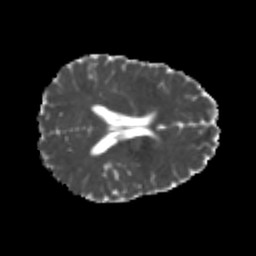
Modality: MD
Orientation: axial
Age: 23
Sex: female
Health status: healthy
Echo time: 0.074 s